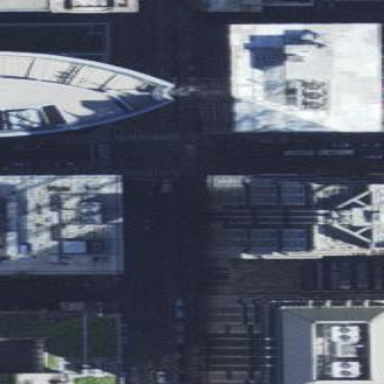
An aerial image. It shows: Commercial building.